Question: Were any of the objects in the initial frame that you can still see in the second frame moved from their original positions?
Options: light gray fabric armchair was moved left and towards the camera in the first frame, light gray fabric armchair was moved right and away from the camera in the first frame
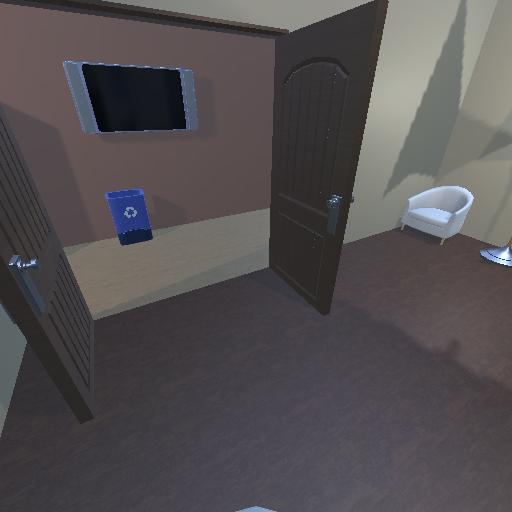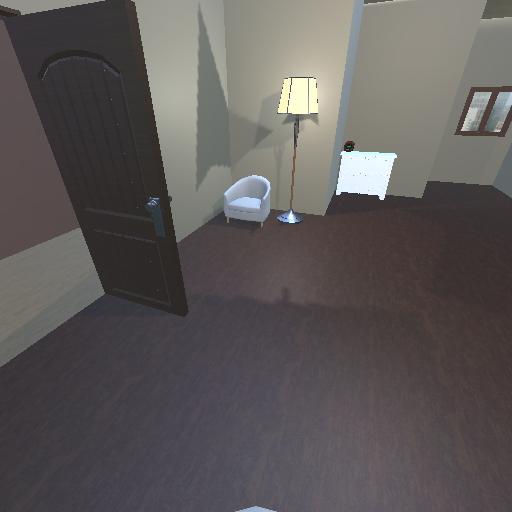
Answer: light gray fabric armchair was moved left and towards the camera in the first frame